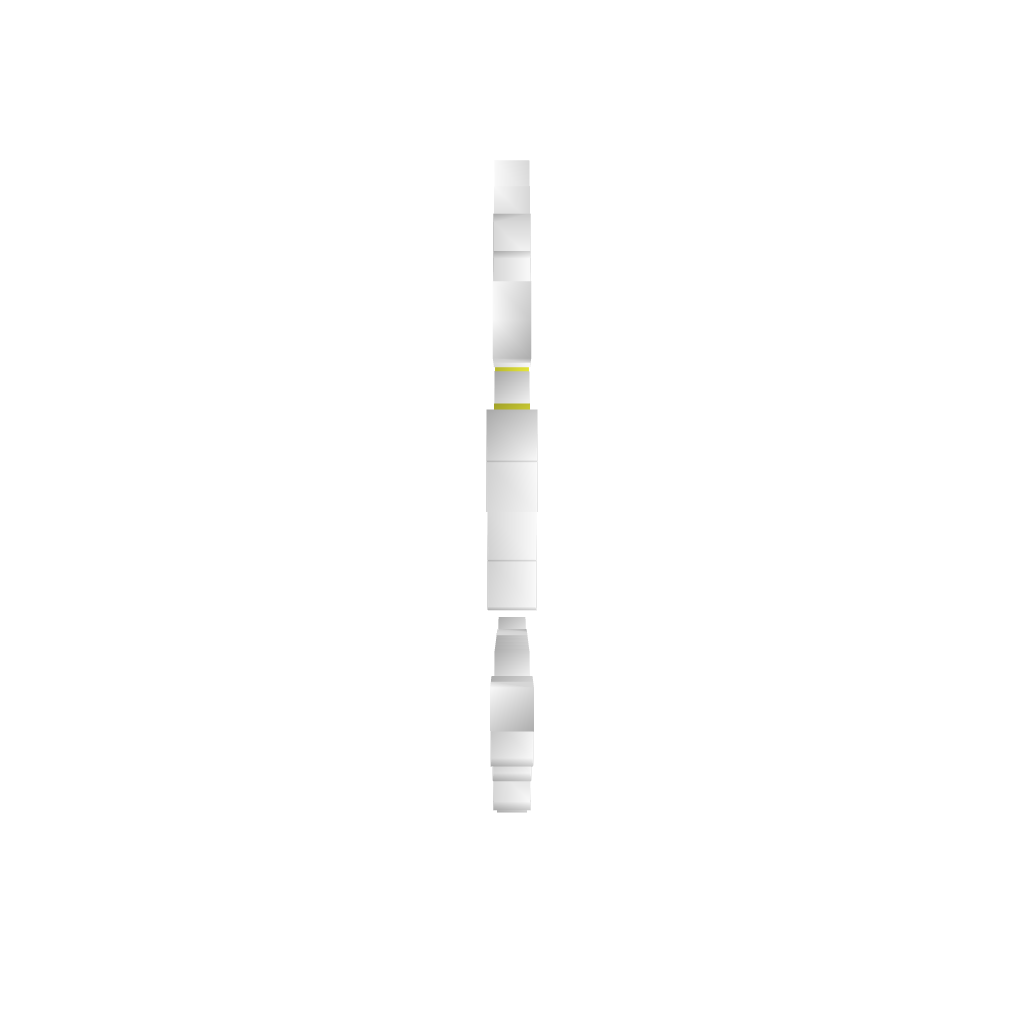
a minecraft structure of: Crashman (ErnieCIII) bad low quality